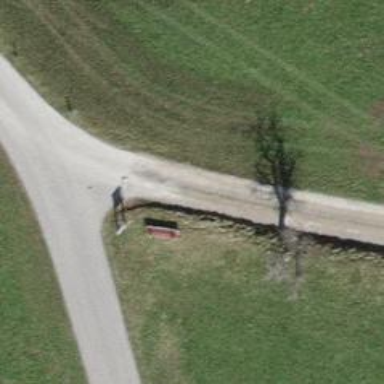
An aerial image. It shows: Bench for seating.